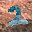
Label: 2